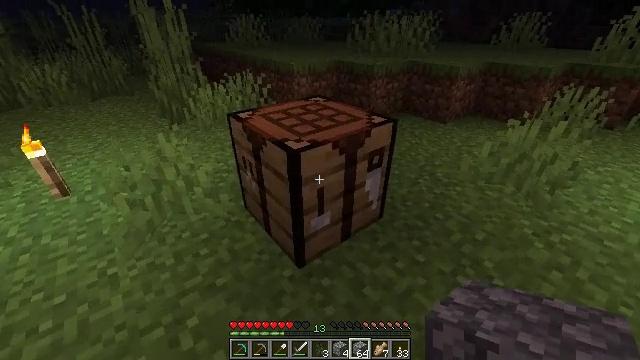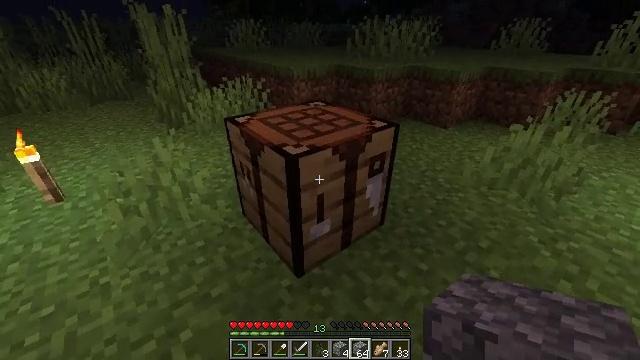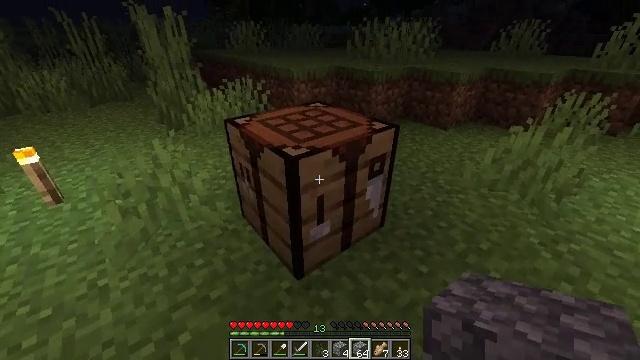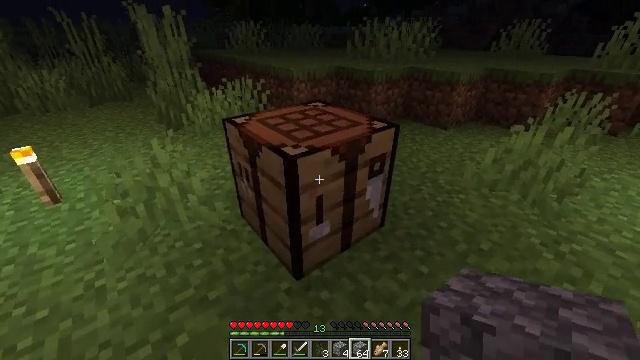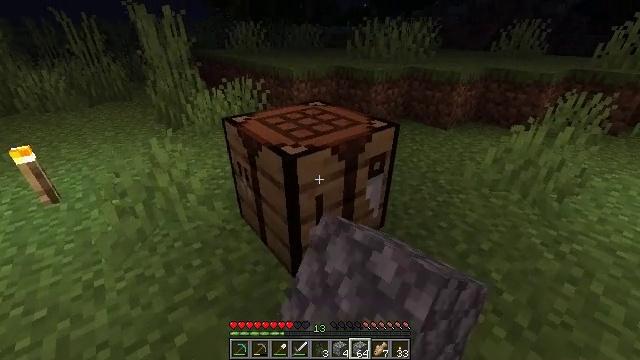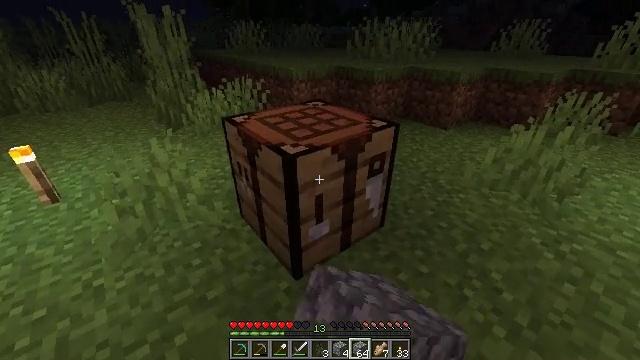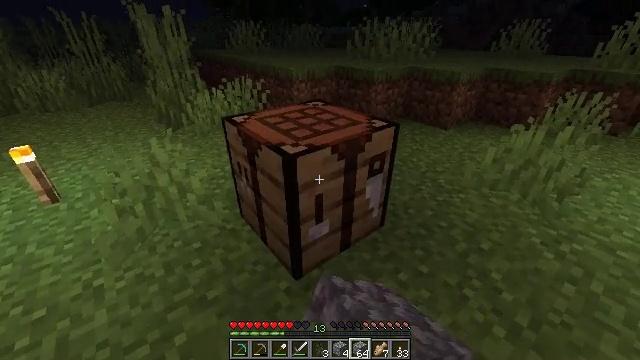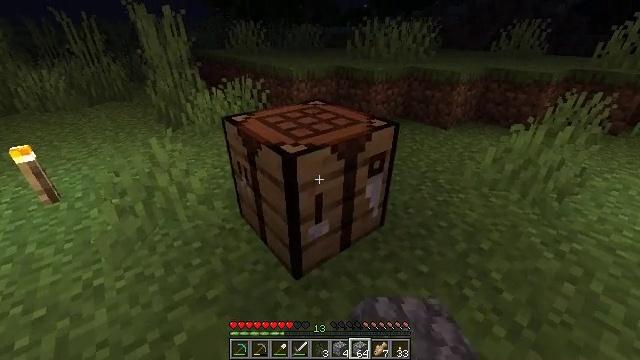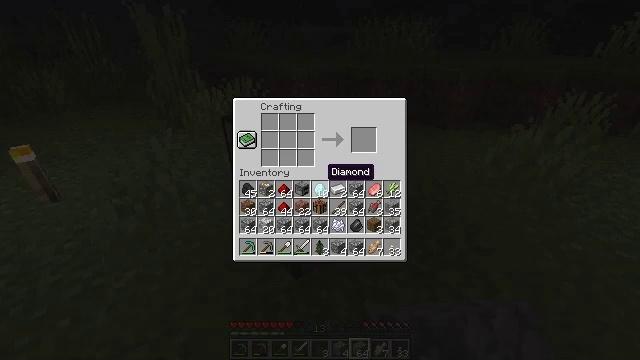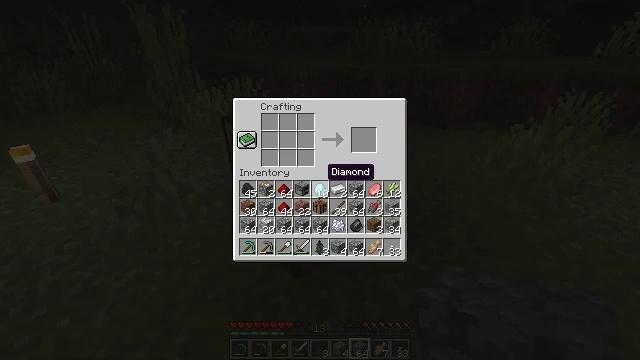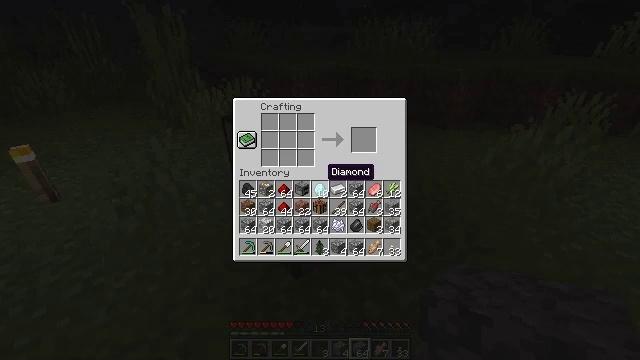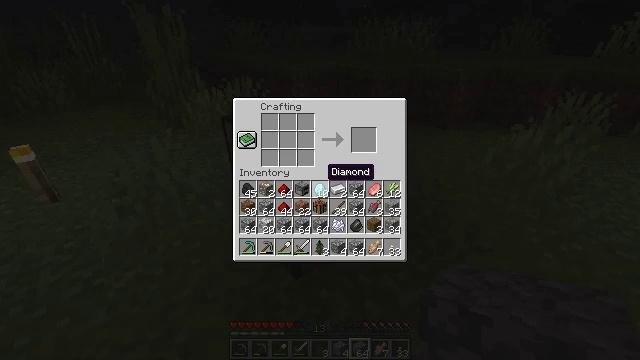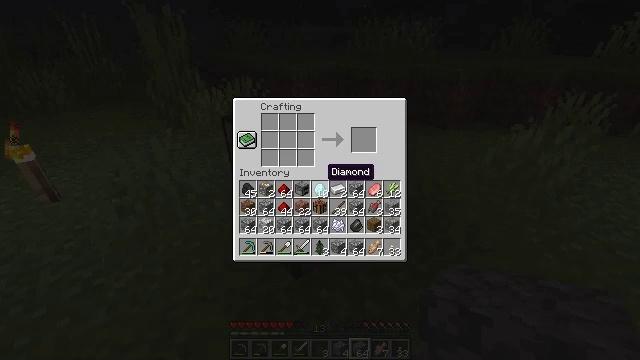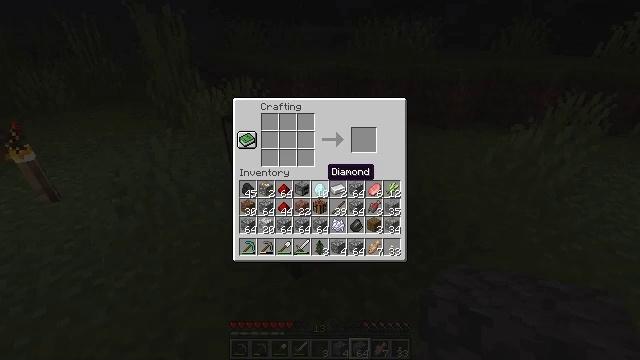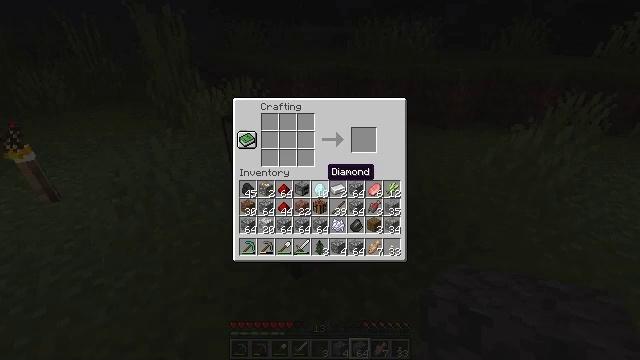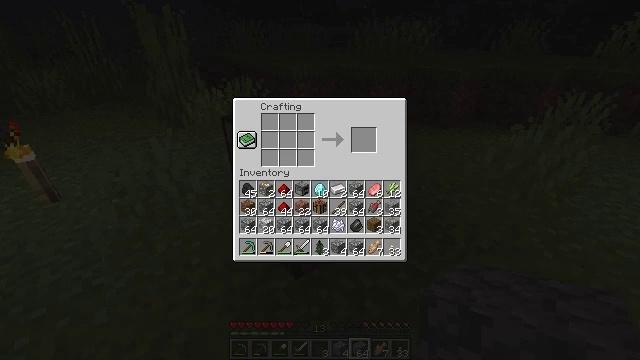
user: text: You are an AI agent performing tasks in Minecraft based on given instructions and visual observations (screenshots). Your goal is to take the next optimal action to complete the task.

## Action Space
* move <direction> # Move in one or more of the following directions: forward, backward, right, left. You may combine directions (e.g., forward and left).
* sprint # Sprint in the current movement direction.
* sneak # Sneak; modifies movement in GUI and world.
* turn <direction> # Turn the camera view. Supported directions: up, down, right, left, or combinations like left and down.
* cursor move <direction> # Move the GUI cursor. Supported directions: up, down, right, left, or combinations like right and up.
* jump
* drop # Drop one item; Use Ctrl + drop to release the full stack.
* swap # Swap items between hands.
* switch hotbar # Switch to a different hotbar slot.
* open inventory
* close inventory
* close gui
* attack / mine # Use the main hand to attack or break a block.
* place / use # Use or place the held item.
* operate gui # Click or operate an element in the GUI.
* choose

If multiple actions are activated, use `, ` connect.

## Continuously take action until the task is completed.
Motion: motion action
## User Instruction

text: Remove a crafting table from the inventory.
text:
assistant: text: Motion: no_op
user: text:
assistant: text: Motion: no_op
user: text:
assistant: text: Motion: use / place
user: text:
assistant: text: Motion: use / place
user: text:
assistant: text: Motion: use / place
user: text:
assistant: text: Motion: no_op
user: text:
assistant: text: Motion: no_op
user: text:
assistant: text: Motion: open gui
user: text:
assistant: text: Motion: no_op
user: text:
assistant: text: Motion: no_op
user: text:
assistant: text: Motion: no_op
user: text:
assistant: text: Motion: no_op
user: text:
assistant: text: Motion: no_op
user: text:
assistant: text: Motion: no_op
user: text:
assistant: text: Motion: cursor move right and up
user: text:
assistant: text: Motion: cursor move right
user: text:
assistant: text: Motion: cursor move right
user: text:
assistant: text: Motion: cursor move down
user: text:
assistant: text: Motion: cursor move down
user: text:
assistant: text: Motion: cursor move down
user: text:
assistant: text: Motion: cursor move left and down
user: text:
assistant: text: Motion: cursor move left and down
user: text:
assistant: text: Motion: cursor move left
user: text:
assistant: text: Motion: cursor move left
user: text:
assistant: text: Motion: no_op
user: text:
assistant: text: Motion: no_op
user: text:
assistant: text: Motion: cursor move left and up
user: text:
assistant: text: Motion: cursor move left and up
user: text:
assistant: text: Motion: cursor move left and up
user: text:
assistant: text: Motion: no_op